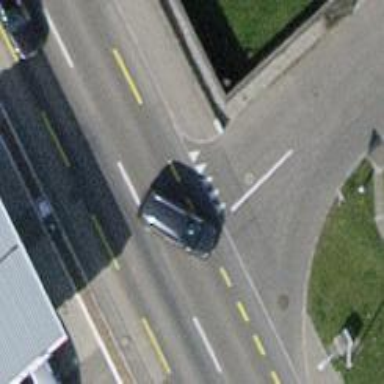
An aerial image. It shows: Road with "give way" sign.